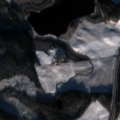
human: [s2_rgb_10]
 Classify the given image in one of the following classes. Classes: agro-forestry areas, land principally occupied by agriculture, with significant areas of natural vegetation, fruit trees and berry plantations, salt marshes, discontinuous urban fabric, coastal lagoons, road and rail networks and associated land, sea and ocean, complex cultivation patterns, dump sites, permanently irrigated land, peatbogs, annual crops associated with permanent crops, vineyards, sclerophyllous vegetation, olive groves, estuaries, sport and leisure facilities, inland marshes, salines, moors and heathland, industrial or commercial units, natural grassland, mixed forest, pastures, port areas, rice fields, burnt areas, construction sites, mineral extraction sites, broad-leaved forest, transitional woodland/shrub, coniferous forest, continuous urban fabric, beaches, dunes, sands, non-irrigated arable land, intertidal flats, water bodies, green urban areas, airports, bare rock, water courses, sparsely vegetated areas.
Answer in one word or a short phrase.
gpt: non-irrigated arable land, land principally occupied by agriculture, with significant areas of natural vegetation, coniferous forest, mixed forest